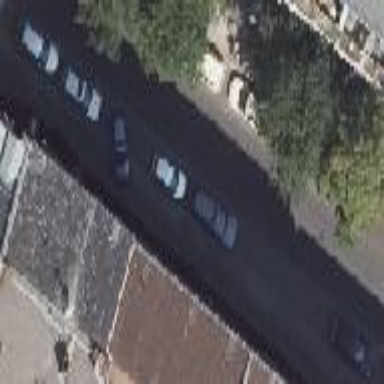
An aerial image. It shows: Street-side parking area with sett surface.